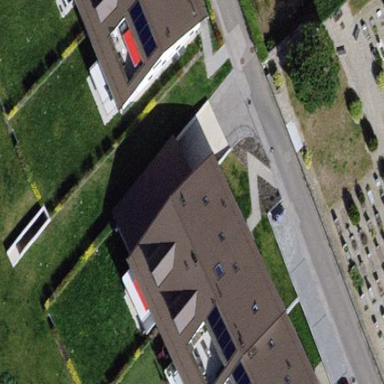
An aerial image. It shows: View of apartment building.